Question: First div is a category and the second div contains some photos.

I wanted to do something that when user clicks on an image the first div move 0.7 of the screen width to right and all images in second div disappear, so I wrote:
'''
$(document).ready(function() {
$("img").click(function() {
var my_width = screen.width * 0.7;
$(".second_div").find("img").hide();
$(".first_div").css({
"transform": "translate(" + my_width + "px,0px)",
"-webkit-transform": "translate(" + my_width + "px,0px)",
"-ms-transform": "translate(" + my_width + ",0px)"
});
});
});
'''
'''
.first_div {
transition-duration: 2s;
}
'''
'''
<div class="first_div col-md-1">
//some code
</div>
<div class="second_div col-md-11>
//some codes
</div>
'''
When its full screen it works right, but when I resize the window and try again the first div won't be located at where it supposed to (0.7 Of screen width) What's wrong?
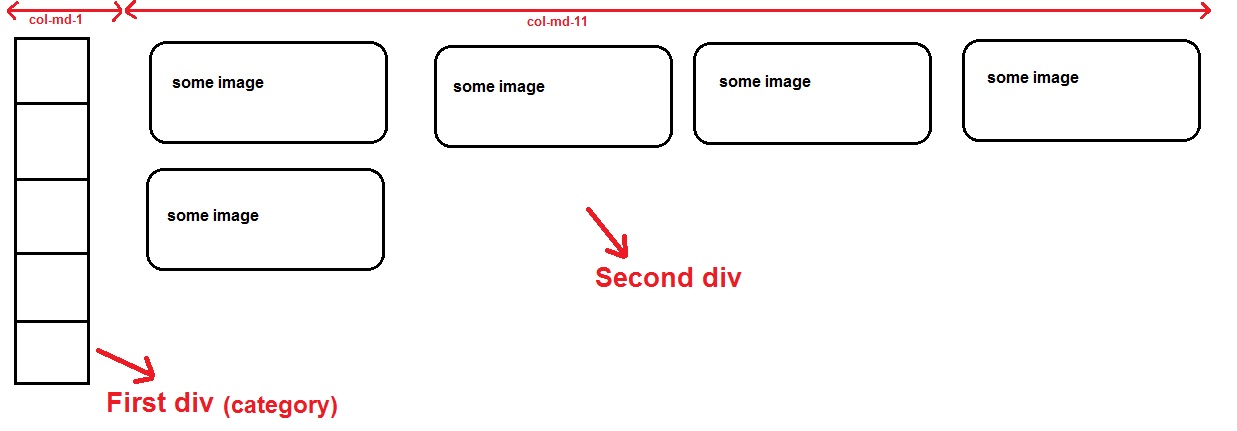
Answer: for window width I would use the following:
'''
var my_width = document.documentElement.clientWidth * 0.7;
'''
this is the same (cross-browser compatible) solution used by jQuery's '$.width()'
For more info on different methods of getting width, see this <URL>.